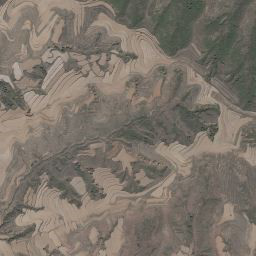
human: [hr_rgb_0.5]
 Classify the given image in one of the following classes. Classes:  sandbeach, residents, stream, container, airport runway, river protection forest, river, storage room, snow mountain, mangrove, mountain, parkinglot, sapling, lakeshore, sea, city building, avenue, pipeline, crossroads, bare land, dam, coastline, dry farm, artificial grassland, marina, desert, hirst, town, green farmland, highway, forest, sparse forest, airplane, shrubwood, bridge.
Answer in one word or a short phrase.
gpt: mountain